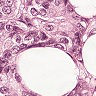
Metastatic tissue present: yes